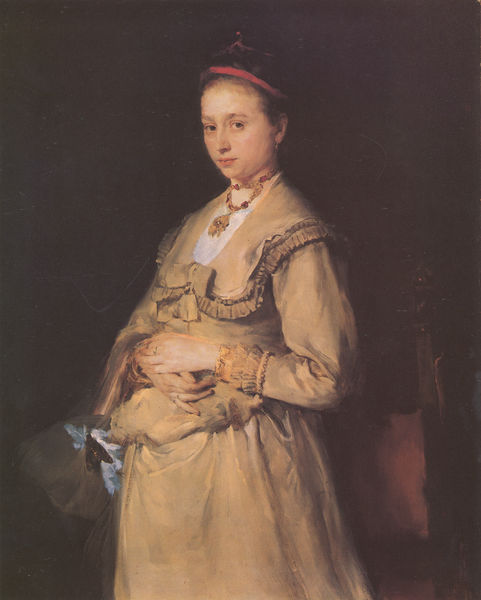
Titel: Bildnis Mina Gedon
Künstler: Wilhelm Maria Hubertus Leibl
Standort: München
Institution: Neue Pinakothek
Schlagwörter: blau, dunkel, feder, gemälde, hand, schatten, weiß, gelb, mädchen, ocker, ausschnitt, braun, finger, frau, geste, grau, haar, hell, hintergrund, kleid, licht, mund, nase, ohr, ohrring, profil, schmuck, schwarz, stuhl, ölbild, blick, dame, rot, beige, hochformat, schleife, jung, augen, band, bluse, falten, faru, gesicht, kragen, stehen, stirnband, ärmel, bild, bildnis, hände, innenraum, portrait, porträt, öl, natur, auge, dunkelheit, gold, haare, reich, stehend, stoff, stoffe, kind, ohrringe, schleifen, haarreif, krone, lippe, lippen, madame, ohren, potrait, rosa, schulter, seide, traurig, zart, genre, taille, düster, kette, sonnenlicht, linien, baby, haarband, ölgemälde, kissen, dick, duktus, polster, zopf, mimik, bett, robe, bauch, rüsche, rüschen, halsschmuck, schwanger, dreiviertelprofil, ring, halskette, masche, raffung, ringe, gemalt, linie, linear, dreiviertel, tasche, schmetterling, liniar, knauf, gestus, leibl, halbprofil, anhänger, amulett, anblick, besatz, maria, kopfschmuck, taft, natürlich, schutz, geburt, ehering, friseur, schwangere, diademe, mit, täschchen, schwangerschaft, handhaltung, fingerringe, hochformatig, junge dame, donna, baby7, gedon, haareif, 1740, dame mit